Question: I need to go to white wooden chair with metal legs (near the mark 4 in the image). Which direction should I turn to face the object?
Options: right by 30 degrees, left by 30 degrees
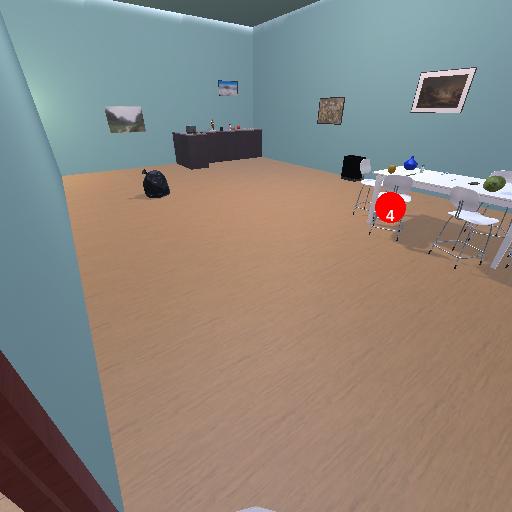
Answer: right by 30 degrees